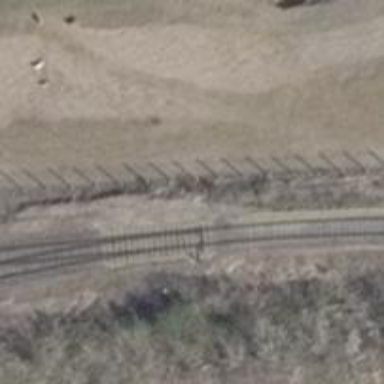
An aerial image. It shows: Railway switch.